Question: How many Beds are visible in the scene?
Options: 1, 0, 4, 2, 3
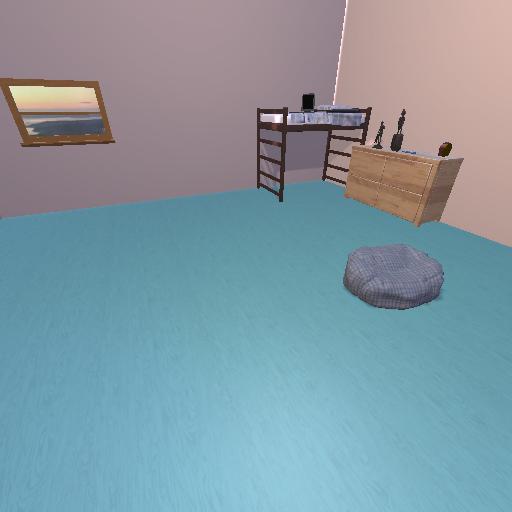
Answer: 1